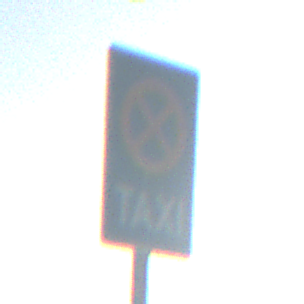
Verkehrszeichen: Taxenstand
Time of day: SunriseSunset
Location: Outdoor (Nature)
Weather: Clear
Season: NotSpecified
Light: Natural